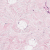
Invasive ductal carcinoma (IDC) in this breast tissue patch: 0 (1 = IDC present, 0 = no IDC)